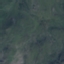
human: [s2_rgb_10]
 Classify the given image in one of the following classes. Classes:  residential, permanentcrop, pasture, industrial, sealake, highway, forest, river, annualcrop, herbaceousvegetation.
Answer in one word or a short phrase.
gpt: HerbaceousVegetation